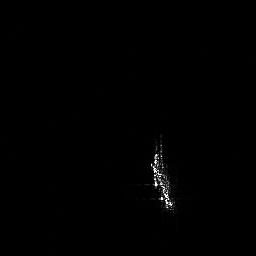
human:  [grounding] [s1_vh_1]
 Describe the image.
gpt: In the satellite image, there is  <ref>1 large ship </ref> <box>[[57, 51, 67, 82, 0]]</box> located at center.